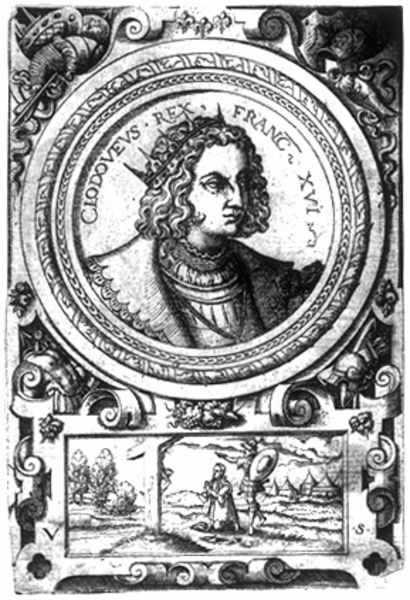
Titel: Bildnis von Frankenkönig Chlodwig III
Künstler: Virgil Solis
Institution: (Seriendruck)
Schlagwörter: kopf, mann, weiß, bäume, landschaft, frankreich, frau, nase, profil, schwarz, ornament, augen, gesicht, kragen, lang, rahmen, bild, bildnis, portrait, porträt, häuser, gewand, haare, mantel, krone, locken, renaissance, kreis, rund, schrift, kette, grafik, graphik, schlacht, könig, inschrift, verzierung, schild, umgang, medaillon, kreuz, druck, stich, schwert, knien, medallie, herrscher, beten, gebet, halbprofil, voluten, krieger, zeltlager, kupferstich, anbetung, ludwig, zelt, zelte, latein, reformation, beter, kreus, rollwerk, lange, beschlagwerk, chlodwig, franke, spitzig, 16, ludwig könig von frankreich, ludwig der 16.